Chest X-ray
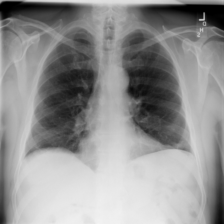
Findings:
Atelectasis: negative
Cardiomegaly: negative
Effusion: negative
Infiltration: negative
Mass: negative
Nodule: negative
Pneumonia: negative
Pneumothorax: negative
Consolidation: negative
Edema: negative
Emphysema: negative
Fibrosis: negative
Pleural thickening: negative
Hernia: negative